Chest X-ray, AP view. Patient: 77 years old, sex M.
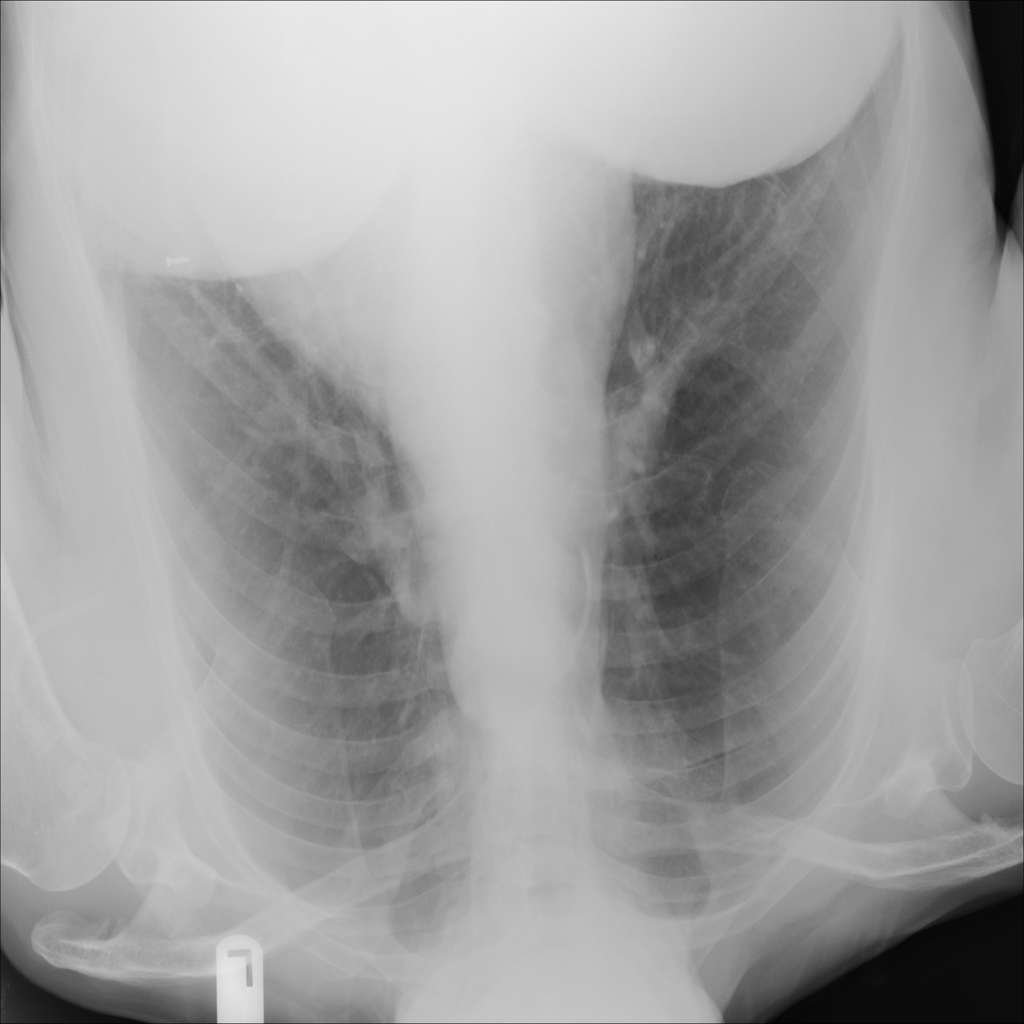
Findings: No Finding